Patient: sex F, age 76
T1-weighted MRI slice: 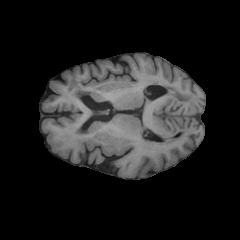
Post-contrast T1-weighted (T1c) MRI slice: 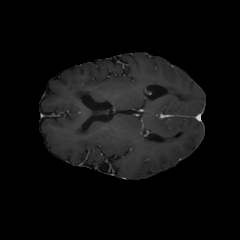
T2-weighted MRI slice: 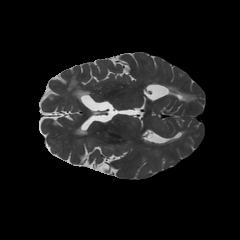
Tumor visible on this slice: no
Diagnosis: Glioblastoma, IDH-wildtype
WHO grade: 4